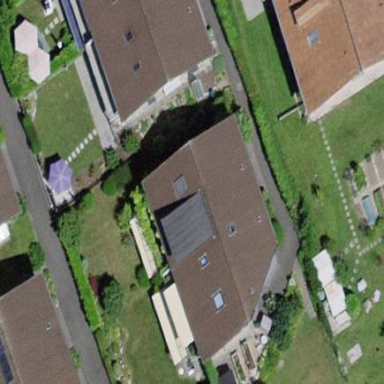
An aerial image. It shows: Terrace building.